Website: lowes
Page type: cart
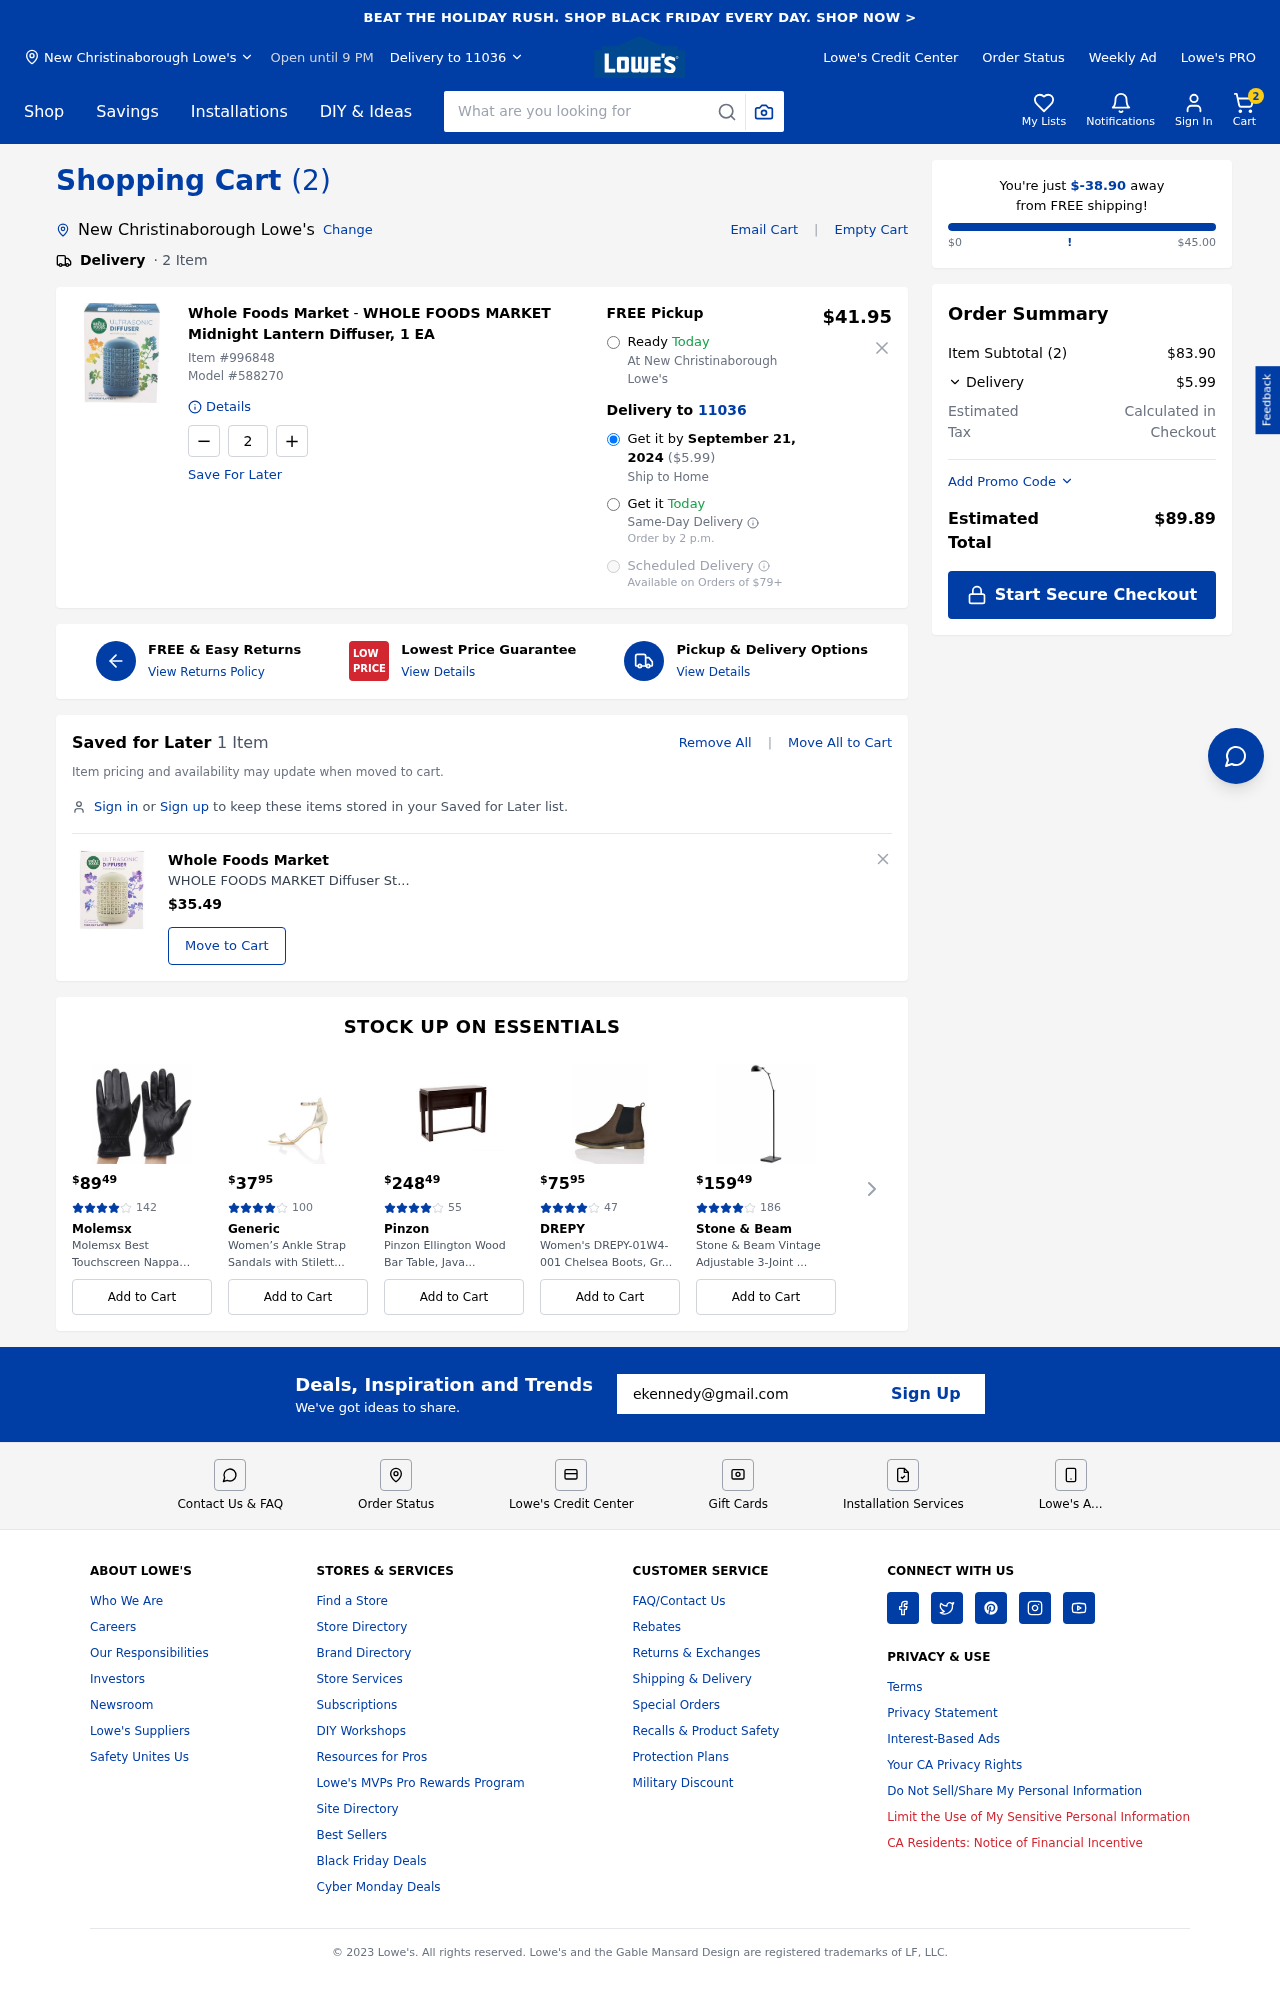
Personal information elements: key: PII_CITY
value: New Christinaborough Lowe's
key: PII_EMAIL
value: ekennedy@gmail.com
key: PII_POSTCODE
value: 11036
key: PII_CITY2
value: New Christinaborough Lowe's
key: PII_CITY3
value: New Christinaborough
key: PII_POSTCODE_FULL
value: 11036
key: PII_POSTCODE_NUMERIC
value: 11036
Product elements: key: PRODUCT1_BRAND
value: Whole Foods Market
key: PRODUCT1_NAME
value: WHOLE FOODS MARKET Midnight Lantern Diffuser, 1 EA
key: PRODUCT1_PRICE
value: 41.95
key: PRODUCT1_QUANTITY
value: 2
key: PRODUCT2_BRAND
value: Whole Foods Market
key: PRODUCT2_NAME
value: WHOLE FOODS MARKET Diffuser Starlight Lantern, 1 EA
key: PRODUCT2_PRICE
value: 35.49
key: PRODUCT1_ITEM_NUMBER
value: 996848
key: PRODUCT1_MODEL_NUMBER
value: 588270
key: PRODUCT3_PRICE
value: $8949
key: PRODUCT3_NUM_RATINGS
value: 142
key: PRODUCT3_BRAND
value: Molemsx
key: PRODUCT3_NAME
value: Molemsx Best Touchscreen Nappa Genuine L...
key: PRODUCT4_PRICE
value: $3795
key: PRODUCT4_NUM_RATINGS
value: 100
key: PRODUCT4_BRAND
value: Generic
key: PRODUCT4_NAME
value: Women’s Ankle Strap Sandals with Stilett...
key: PRODUCT5_PRICE
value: $24849
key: PRODUCT5_NUM_RATINGS
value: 55
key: PRODUCT5_BRAND
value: Pinzon
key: PRODUCT5_NAME
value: Pinzon Ellington Wood Bar Table, Java...
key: PRODUCT6_PRICE
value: $7595
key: PRODUCT6_NUM_RATINGS
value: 47
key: PRODUCT6_BRAND
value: DREPY
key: PRODUCT6_NAME
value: Women's DREPY-01W4-001 Chelsea Boots, Gr...
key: PRODUCT7_PRICE
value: $15949
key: PRODUCT7_NUM_RATINGS
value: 186
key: PRODUCT7_BRAND
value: Stone & Beam
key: PRODUCT7_NAME
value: Stone & Beam Vintage Adjustable 3-Joint ...
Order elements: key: ORDER_NUM_ITEMS
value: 2
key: ORDER_DELIVERY_DATE
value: September 21, 2024
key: ORDER_SHIPPING_COST2
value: $5.99
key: ORDER_SHIPPING_AWAY
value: $-38.90
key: ORDER_SUBTOTAL
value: $83.90
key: ORDER_SHIPPING_COST
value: $5.99
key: ORDER_TOTAL
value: $89.89
Search elements: key: HEADER_SEARCH
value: What are you looking for
Other elements: key: SAVED_NUM_ITEMS
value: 1 Item